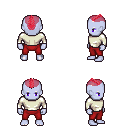
a pixel art fantasy rpg character, male body template, dark elf, purple skin, white long-sleeve shirt, red pants, ruby red short mohawk hairstyle, four views (front, back, left, right), 2x2 character sprite sheet, small pixel art, hard edges, no anti-aliasing